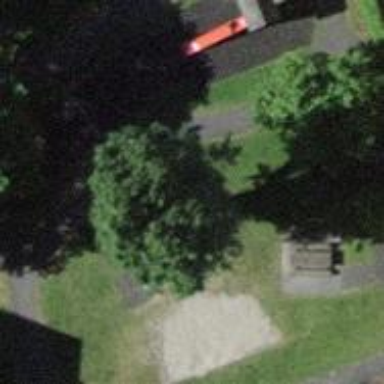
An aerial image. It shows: Playground area for leisure activities on the land.